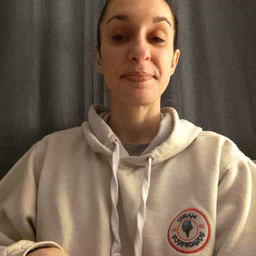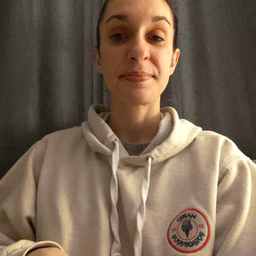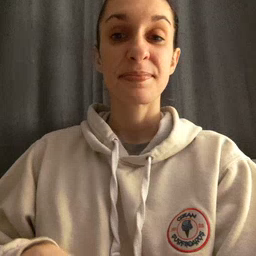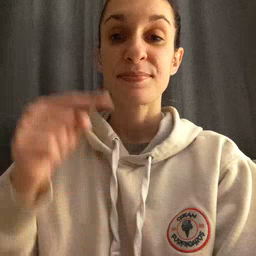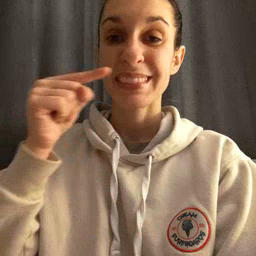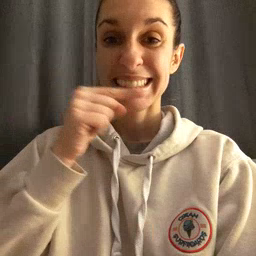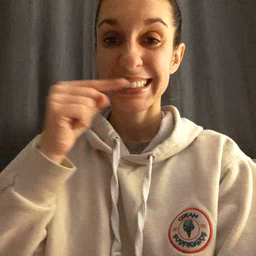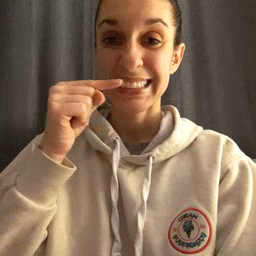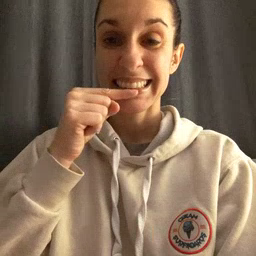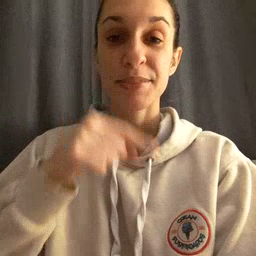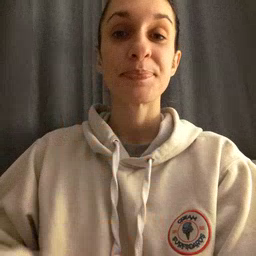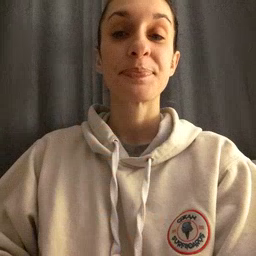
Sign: toothbrush